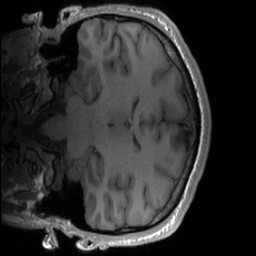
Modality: T1w
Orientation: coronal
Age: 24
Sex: male
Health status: healthy